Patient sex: M
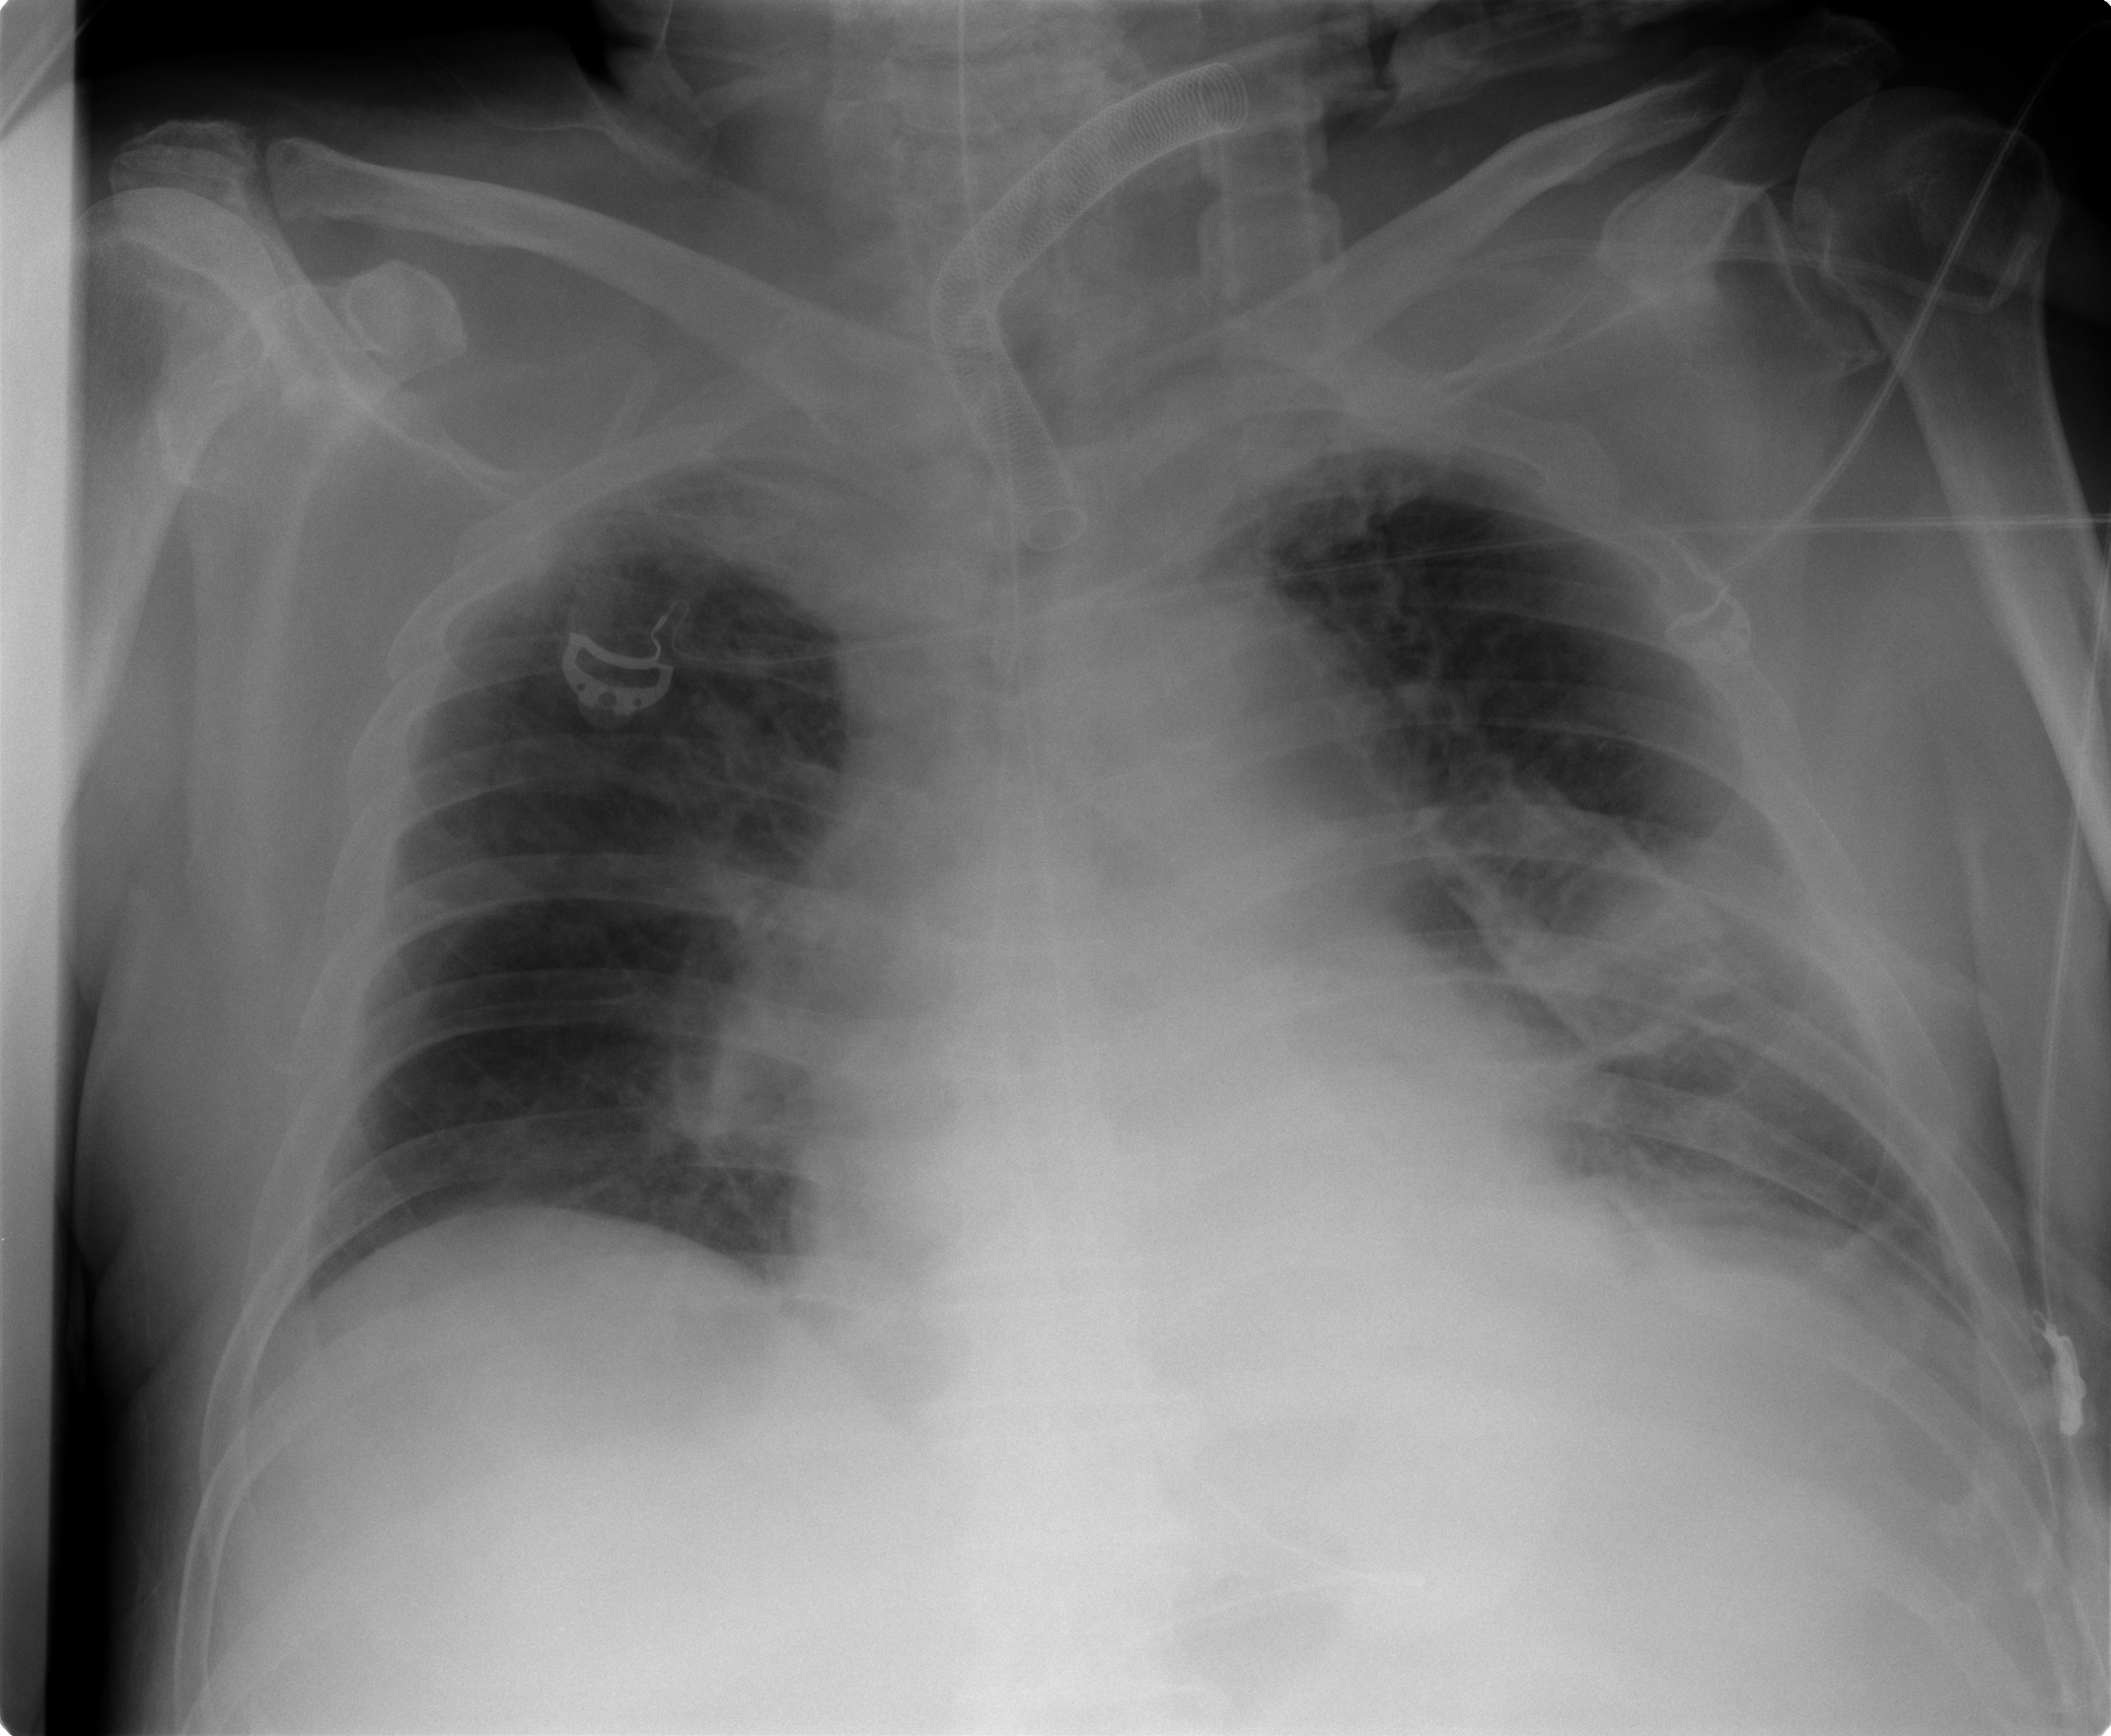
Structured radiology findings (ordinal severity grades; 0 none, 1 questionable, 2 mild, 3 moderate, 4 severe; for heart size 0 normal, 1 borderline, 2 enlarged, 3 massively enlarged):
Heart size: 1
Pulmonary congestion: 1
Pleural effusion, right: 0
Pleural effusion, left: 0
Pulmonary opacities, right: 0
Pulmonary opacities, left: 0
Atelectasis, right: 0
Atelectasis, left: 2